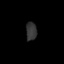
Tissue: prostate
Cell type: Fibroblasts
Senescence score: 0.7539
Nuclear area (px): 197
Mean DAPI intensity: 51.274